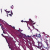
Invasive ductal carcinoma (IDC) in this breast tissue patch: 0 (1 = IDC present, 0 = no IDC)